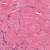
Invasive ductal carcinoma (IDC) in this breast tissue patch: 0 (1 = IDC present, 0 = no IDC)